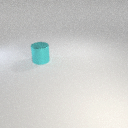
large cyan metal cylinder